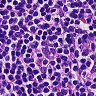
Metastatic tissue present: no